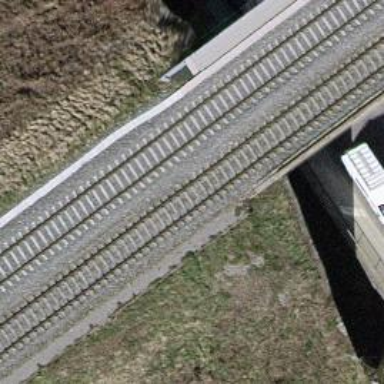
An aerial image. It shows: Bridge with single railway track electrified by contact line.